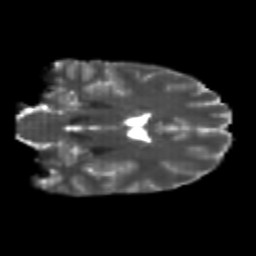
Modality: T2w
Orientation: coronal
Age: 21
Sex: female
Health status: healthy
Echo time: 0.074 s